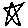
Label: star